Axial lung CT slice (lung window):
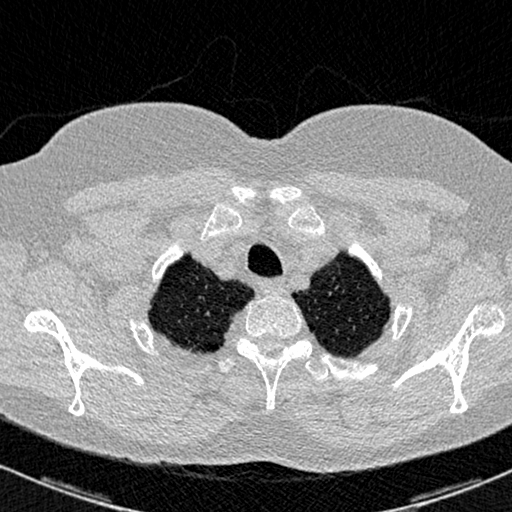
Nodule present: no